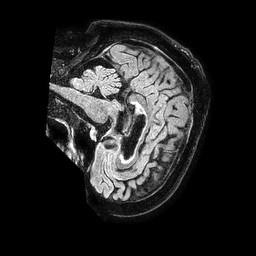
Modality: FLAIR
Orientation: sagittal
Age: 66
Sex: male
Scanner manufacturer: philips
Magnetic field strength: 1.5 T
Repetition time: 4.8 s
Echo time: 0.3 s